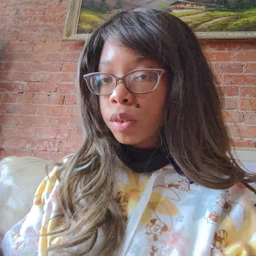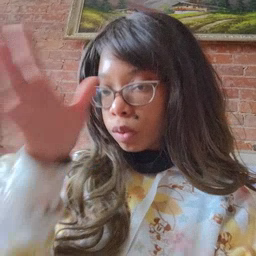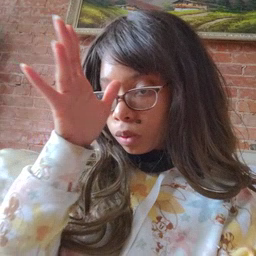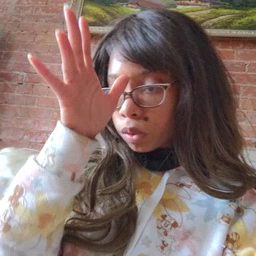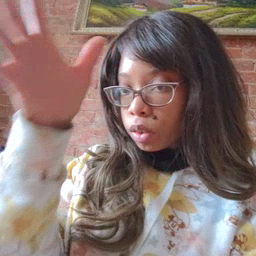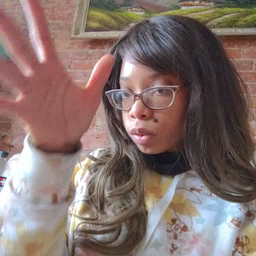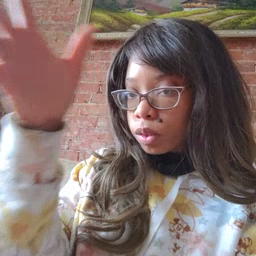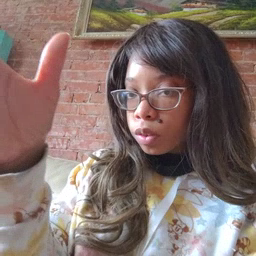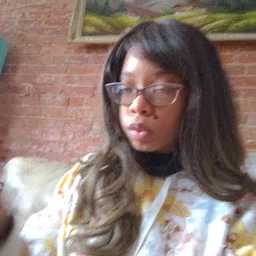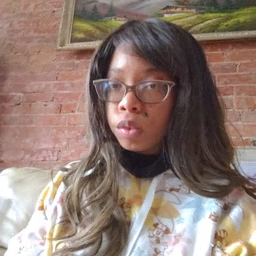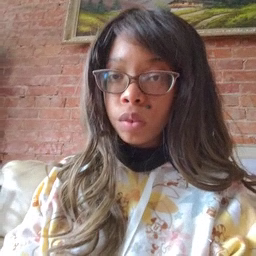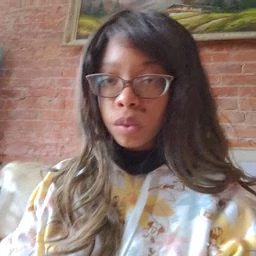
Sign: grandpa